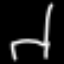
Label: chair